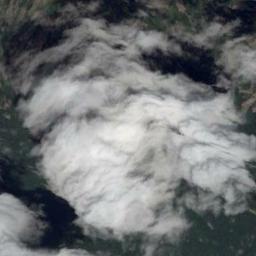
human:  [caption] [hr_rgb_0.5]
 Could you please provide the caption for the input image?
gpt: The cumulus clouds are located above the land covered by dense vegetation .

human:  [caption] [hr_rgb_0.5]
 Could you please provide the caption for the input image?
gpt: The white cloud is above green land .

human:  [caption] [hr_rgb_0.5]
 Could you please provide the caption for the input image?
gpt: A little white cloud floated above the blue figure .

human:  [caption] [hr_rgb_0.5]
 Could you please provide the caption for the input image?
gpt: Thick white clouds cover the blue sea and green land .

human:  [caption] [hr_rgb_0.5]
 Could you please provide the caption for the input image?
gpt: Copious pieces of coagulated white clouds .